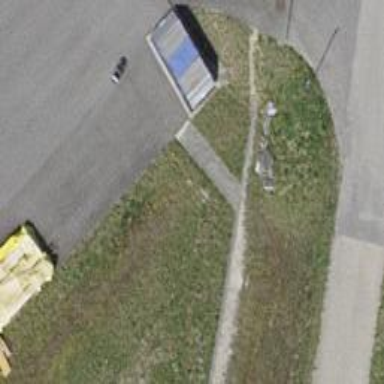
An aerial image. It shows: Footway with surface of fine gravel.